Interaction volume radius: 5 \u00c5
Interaction volume height: 45 \u00c5
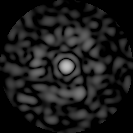
Disorder parameter: 0.865